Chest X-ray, PA view. Patient: 49 years old, sex M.
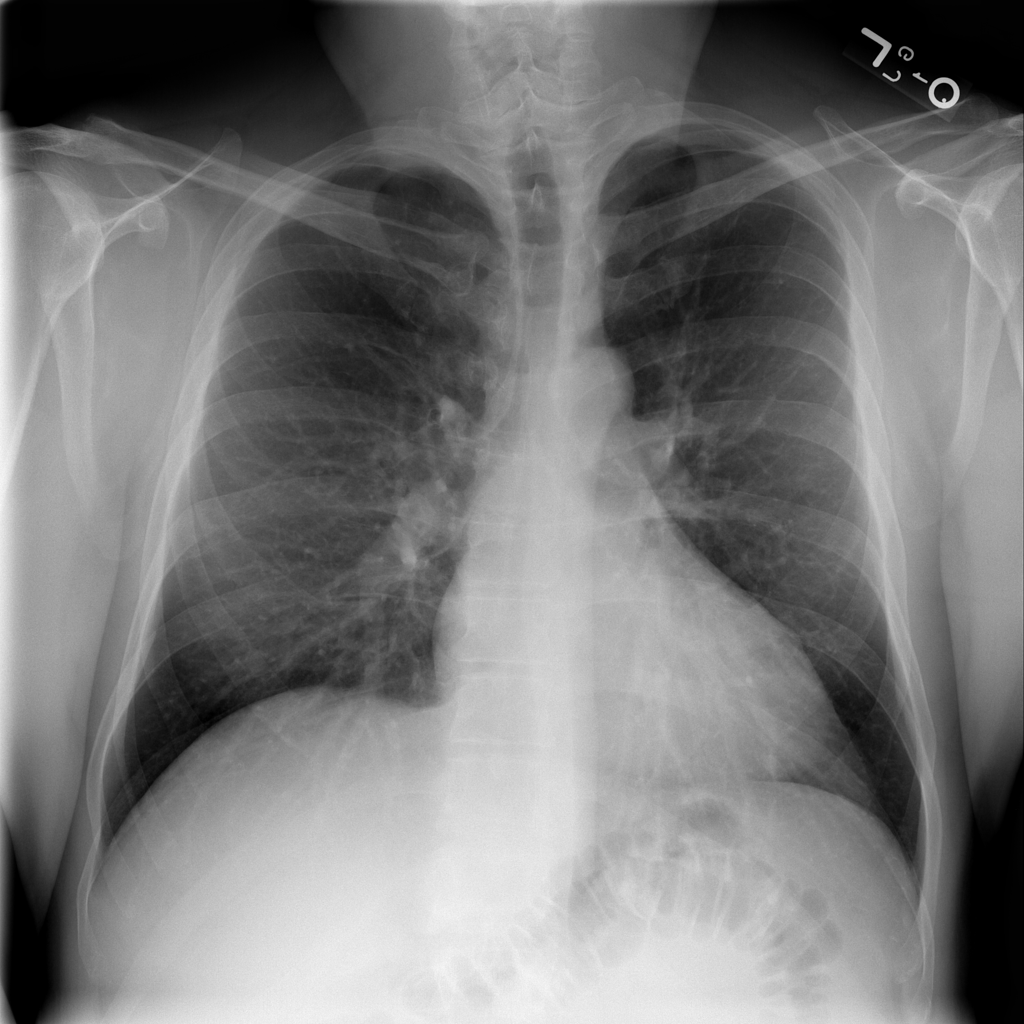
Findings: No Finding